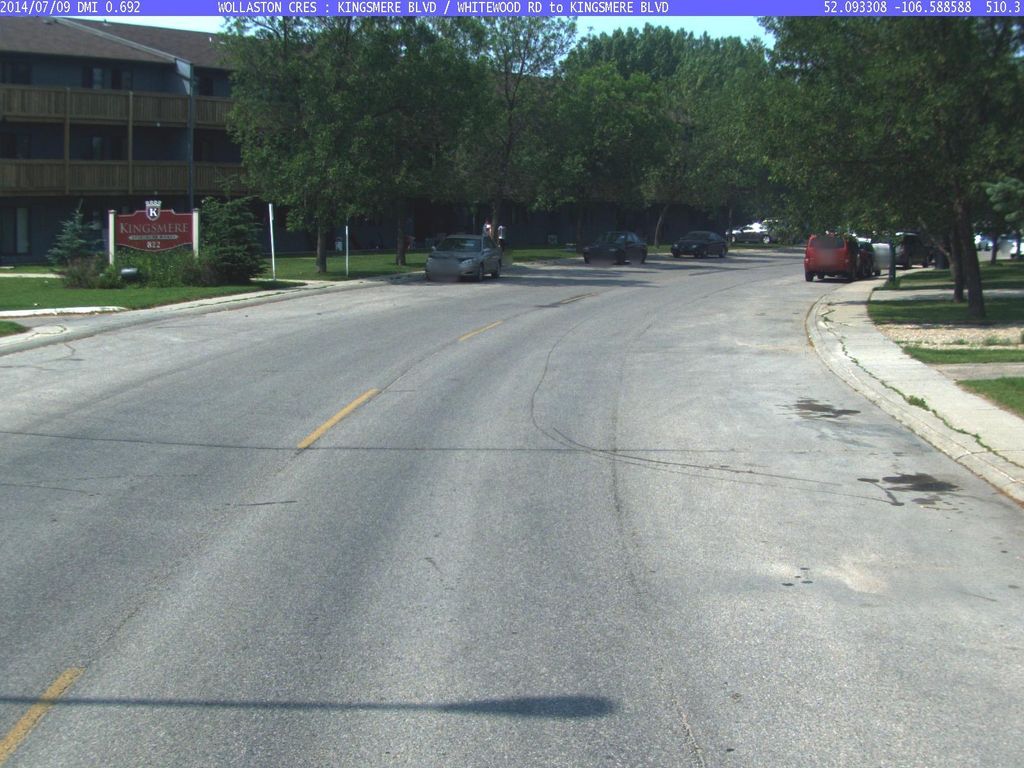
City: saskatoon